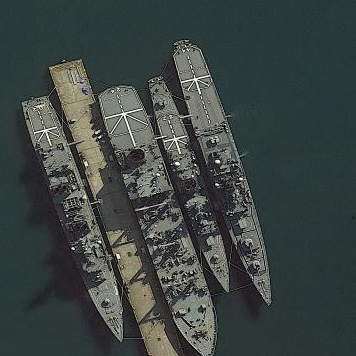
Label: cruiser